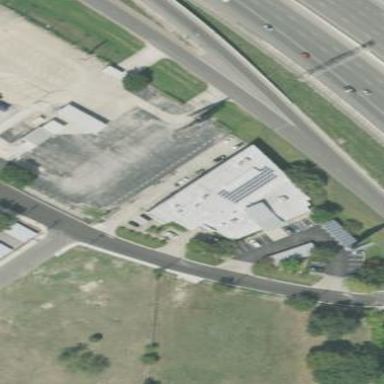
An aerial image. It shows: Office building.